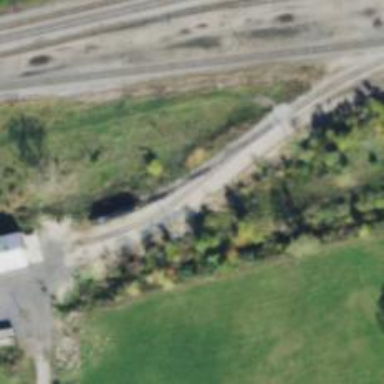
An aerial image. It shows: Rail spur service.